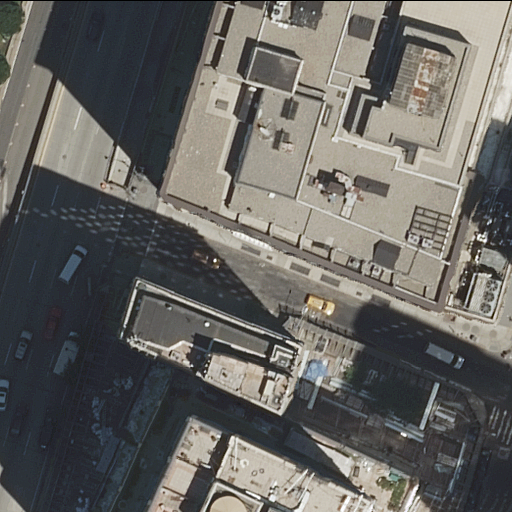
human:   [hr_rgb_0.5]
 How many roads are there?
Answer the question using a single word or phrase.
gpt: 11

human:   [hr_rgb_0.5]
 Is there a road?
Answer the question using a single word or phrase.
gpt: yes

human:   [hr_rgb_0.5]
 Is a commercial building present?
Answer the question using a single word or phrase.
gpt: no

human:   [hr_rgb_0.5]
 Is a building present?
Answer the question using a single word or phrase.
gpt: yes

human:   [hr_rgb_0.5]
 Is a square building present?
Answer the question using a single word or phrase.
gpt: no

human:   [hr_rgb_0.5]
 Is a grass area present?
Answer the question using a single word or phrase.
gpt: yes

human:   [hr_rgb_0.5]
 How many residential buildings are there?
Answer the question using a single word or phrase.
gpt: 3

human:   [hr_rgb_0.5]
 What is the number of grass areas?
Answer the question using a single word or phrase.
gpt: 1

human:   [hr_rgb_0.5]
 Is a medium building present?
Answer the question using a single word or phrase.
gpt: yes

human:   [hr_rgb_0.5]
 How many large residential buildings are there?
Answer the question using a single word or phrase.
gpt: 1

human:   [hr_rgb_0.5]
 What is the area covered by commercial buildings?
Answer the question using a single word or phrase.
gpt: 0m2

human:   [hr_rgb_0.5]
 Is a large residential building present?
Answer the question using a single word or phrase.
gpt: yes

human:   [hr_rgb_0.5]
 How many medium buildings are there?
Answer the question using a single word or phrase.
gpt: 2

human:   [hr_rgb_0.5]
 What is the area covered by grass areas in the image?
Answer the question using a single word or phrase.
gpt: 57m2

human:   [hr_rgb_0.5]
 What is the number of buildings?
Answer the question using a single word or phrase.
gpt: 3

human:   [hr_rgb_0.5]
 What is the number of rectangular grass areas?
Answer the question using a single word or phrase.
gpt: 1

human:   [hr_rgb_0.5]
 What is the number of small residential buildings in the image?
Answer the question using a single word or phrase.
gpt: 0

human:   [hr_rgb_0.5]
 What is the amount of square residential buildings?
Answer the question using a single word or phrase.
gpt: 0

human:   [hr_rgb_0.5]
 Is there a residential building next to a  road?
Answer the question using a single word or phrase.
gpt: yes

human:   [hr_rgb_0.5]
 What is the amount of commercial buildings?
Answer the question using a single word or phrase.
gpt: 0

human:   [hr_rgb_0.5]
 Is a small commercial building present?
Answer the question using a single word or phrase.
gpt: no

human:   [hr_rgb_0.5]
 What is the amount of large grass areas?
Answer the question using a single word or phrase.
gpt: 0

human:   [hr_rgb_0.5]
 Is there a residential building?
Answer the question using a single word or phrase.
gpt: yes

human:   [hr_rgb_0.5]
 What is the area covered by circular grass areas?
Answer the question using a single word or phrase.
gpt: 0m2

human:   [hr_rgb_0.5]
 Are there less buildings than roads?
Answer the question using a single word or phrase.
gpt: yes

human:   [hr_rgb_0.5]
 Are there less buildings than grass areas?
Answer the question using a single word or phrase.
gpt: no

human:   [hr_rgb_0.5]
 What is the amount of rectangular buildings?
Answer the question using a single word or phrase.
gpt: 2

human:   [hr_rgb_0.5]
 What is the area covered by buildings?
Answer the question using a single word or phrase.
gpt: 1695m2

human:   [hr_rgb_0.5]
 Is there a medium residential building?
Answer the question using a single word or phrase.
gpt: yes

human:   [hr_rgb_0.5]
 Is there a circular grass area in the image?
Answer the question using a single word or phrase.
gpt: no

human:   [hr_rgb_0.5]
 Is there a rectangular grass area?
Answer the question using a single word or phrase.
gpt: yes

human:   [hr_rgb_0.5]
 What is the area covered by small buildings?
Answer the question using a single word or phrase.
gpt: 0m2

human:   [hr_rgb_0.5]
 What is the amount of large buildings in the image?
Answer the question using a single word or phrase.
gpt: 1

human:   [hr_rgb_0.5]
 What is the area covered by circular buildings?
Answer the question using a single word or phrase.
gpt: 0m2

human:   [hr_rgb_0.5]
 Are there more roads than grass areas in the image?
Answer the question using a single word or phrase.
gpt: yes

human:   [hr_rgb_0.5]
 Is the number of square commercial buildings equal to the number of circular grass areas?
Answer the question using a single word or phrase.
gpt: yes

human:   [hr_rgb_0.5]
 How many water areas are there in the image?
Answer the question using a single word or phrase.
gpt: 0

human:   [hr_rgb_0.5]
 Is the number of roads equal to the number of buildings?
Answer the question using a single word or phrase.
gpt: no

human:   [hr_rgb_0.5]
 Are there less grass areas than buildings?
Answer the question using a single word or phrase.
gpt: yes

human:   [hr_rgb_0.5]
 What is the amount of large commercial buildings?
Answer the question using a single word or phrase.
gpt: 0

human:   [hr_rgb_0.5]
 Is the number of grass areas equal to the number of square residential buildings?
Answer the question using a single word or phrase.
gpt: no

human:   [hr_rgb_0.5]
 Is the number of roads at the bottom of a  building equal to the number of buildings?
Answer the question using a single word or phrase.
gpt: no

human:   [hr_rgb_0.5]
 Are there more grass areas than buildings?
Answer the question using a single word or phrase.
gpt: no

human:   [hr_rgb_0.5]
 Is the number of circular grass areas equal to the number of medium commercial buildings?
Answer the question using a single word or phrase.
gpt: yes

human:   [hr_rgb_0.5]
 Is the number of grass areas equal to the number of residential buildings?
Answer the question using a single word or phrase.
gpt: no

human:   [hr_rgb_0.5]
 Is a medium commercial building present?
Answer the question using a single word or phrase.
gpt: no

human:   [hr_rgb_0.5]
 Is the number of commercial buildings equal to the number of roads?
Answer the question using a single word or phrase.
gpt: no

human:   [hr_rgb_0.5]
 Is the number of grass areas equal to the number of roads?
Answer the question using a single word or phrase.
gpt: no

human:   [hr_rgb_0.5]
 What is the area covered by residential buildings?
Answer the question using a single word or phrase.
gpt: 1695m2

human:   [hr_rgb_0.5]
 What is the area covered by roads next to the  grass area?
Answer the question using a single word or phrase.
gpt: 0m2

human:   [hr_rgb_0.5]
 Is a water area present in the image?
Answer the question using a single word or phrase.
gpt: no

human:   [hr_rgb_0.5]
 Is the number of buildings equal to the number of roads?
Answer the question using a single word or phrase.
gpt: no

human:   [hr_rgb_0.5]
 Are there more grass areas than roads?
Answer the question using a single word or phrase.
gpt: no

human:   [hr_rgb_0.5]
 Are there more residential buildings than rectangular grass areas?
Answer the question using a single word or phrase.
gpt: yes

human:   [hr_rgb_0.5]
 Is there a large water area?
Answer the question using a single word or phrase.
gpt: no

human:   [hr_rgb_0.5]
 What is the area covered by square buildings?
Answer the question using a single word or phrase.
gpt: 0m2

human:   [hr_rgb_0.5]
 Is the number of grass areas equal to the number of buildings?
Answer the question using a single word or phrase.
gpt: no

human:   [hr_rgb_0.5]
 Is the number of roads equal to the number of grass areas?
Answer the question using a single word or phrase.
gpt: no

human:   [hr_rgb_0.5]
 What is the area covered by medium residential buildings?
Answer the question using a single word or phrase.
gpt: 640m2

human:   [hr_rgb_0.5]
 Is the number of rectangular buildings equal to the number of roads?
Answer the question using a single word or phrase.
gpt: no

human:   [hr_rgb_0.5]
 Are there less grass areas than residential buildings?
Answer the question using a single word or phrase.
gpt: yes

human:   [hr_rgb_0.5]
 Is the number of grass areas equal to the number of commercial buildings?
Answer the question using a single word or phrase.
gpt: no

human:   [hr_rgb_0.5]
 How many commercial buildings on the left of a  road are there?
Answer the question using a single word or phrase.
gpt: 0

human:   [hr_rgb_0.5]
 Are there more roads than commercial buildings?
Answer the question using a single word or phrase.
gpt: yes